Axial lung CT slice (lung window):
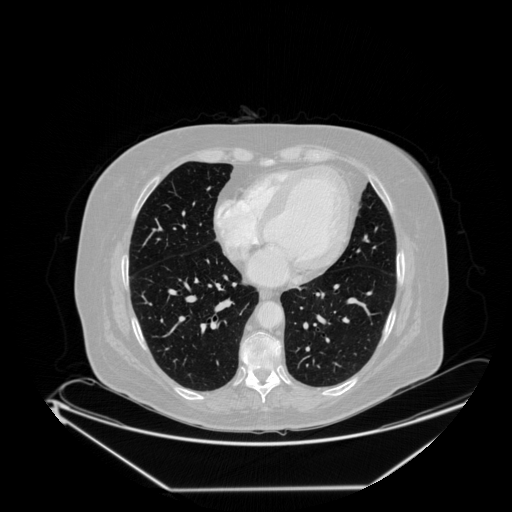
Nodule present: no